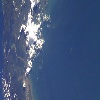
Label: water